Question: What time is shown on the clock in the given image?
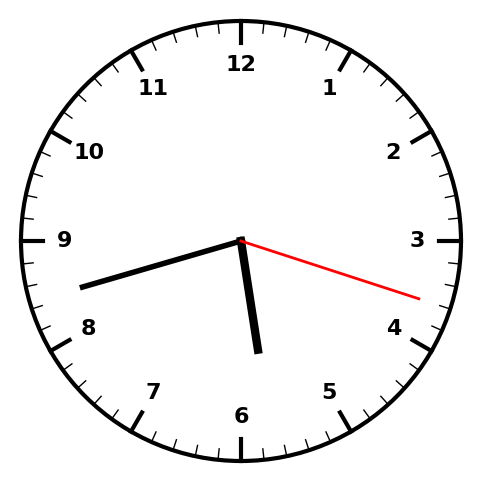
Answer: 05:42:18